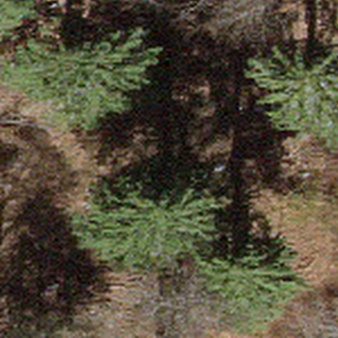
Label: other